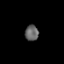
Tissue: prostate
Cell type: Fibroblasts
Senescence score: 0.8266
Nuclear area (px): 207
Mean DAPI intensity: 99.787